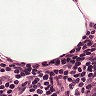
Metastatic tissue present: no